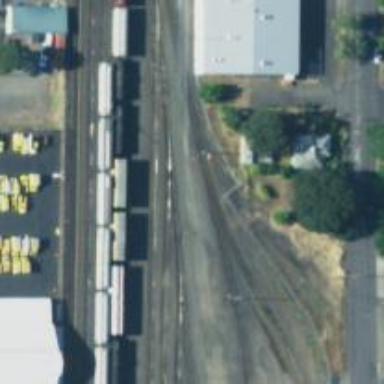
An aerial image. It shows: Railway siding for service.